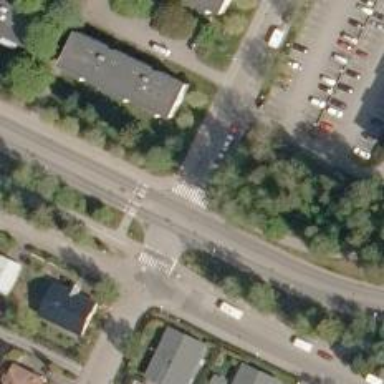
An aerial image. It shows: Crossing on asphalt cycleway.